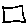
Label: square